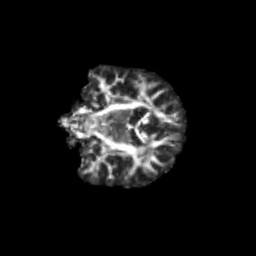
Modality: FA
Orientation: coronal
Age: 13
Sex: female
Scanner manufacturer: siemens
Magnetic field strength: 3 T
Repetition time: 3.8 s
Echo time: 0.07 s